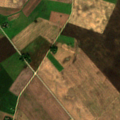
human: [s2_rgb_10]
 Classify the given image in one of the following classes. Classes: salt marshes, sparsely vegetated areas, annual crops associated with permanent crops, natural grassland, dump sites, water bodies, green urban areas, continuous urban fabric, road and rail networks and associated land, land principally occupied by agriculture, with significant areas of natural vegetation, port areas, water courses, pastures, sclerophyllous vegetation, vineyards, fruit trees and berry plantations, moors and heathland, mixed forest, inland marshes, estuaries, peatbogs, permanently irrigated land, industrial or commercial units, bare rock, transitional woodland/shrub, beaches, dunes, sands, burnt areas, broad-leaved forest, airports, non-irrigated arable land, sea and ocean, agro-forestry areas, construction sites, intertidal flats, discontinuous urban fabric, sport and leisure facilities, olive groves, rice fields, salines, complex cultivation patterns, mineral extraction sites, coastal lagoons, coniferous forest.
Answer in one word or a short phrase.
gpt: non-irrigated arable land, complex cultivation patterns